Question: :
Save the data '11111
11111
111111
22222
22222
22222
22222
' inside of a column. This column is 'varchar(1000)'.
:
The data of '
' and '
' will not be saved inside of the column. I have reflected and where should I start?
:
I have retrieved the data from a variable string in WPF and then I want to paste it inside of a column.

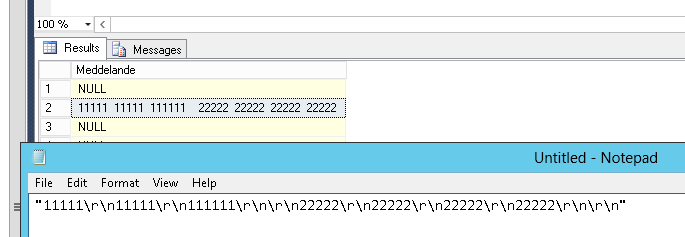
Answer: The data is being saved, you just cannot see it in the results view. '
' is a C# string escape sequence that represents a newline on Windows. It looks like the results table is representing newlines with a space so that the row doesn't grow vertically.
If you fetch the data from code, the newline characters will still be there.